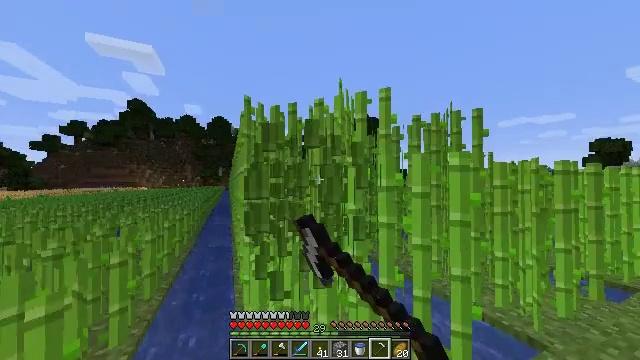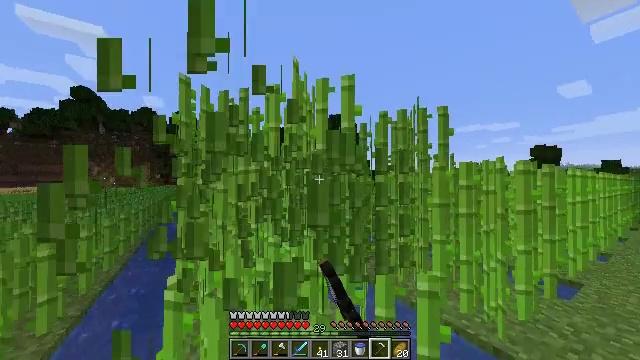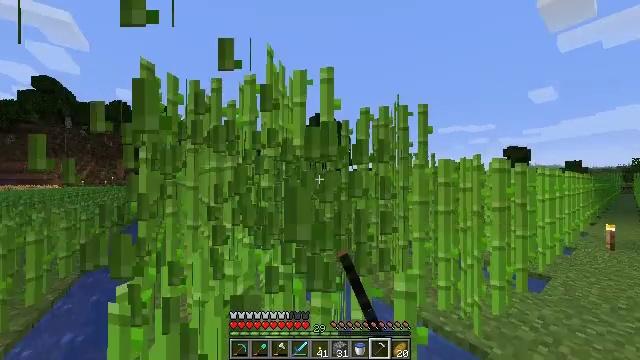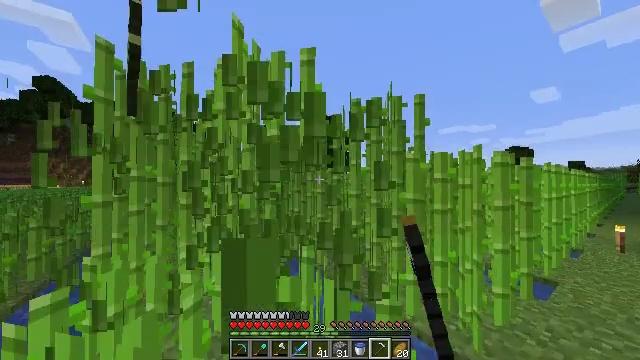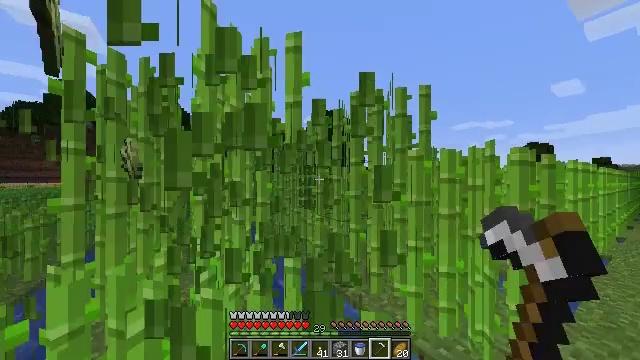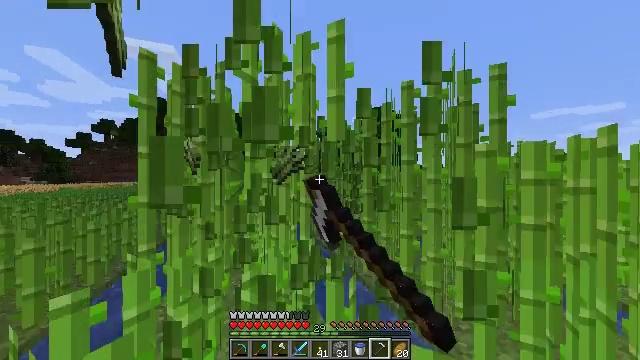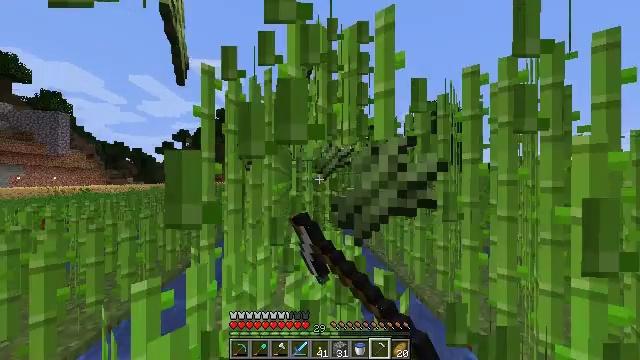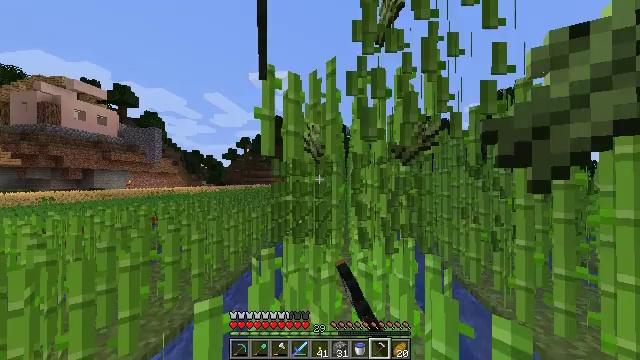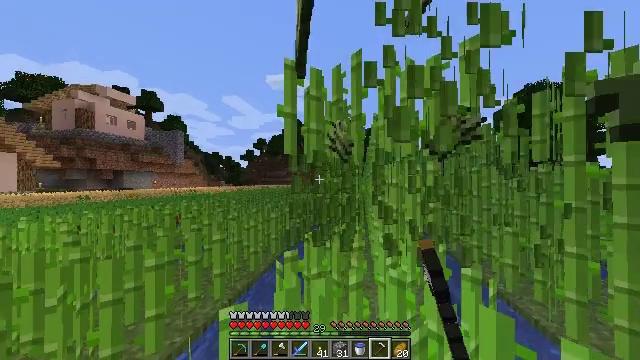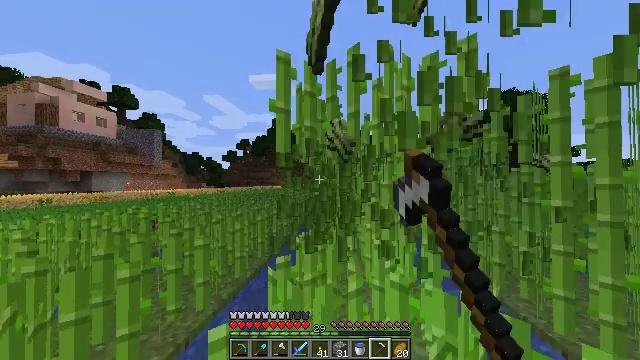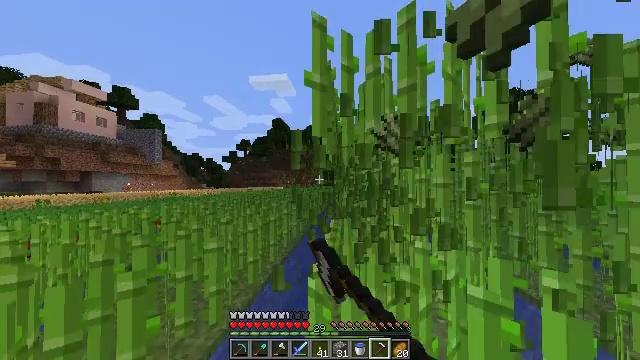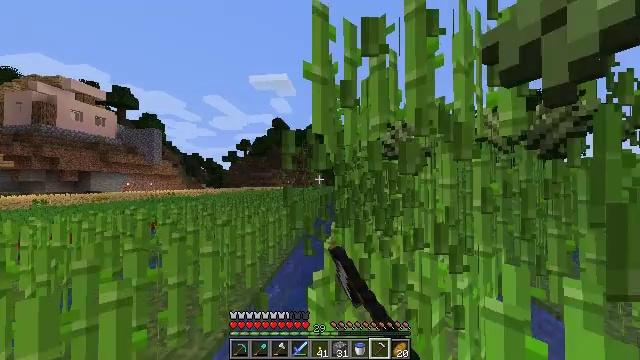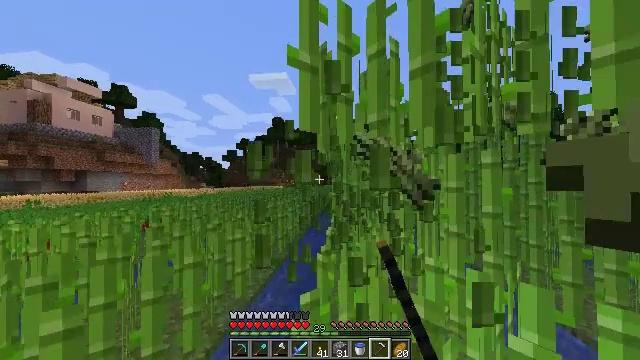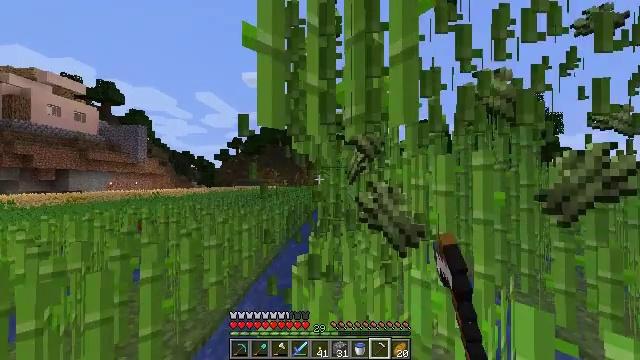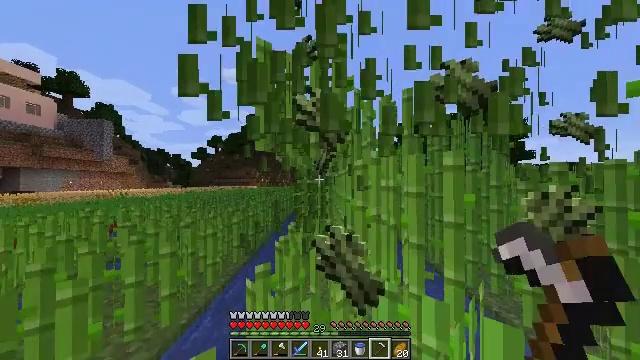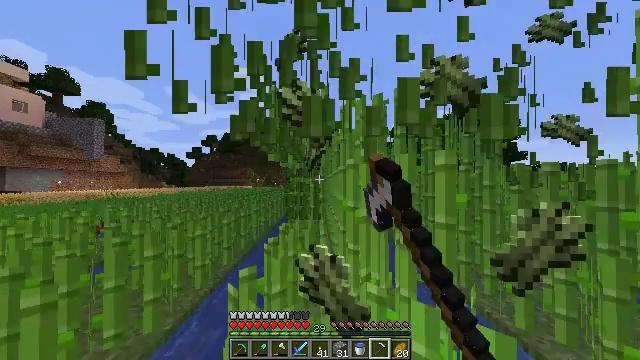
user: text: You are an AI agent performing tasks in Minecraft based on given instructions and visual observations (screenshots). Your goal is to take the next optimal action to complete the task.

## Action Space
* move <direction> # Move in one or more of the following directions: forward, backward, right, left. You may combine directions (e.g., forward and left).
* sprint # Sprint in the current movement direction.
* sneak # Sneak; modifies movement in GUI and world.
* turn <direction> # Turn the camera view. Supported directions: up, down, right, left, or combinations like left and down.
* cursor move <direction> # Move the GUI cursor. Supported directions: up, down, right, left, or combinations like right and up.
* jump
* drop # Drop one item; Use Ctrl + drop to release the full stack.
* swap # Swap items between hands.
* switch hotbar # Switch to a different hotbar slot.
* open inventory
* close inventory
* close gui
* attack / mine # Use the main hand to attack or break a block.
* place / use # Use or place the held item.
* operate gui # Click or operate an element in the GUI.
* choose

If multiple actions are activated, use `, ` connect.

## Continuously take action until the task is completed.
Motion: motion action
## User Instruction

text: Mine the sugar cane near rivers.
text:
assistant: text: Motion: move forward and move right, sprint, turn right, attack / mine
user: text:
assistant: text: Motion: move forward and move right, sprint, turn right, attack / mine
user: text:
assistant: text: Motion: move forward and move right, sprint, attack / mine
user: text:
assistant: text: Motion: move forward and move right, sprint, turn left, attack / mine
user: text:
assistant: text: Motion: move forward and move left, sprint, turn left, attack / mine
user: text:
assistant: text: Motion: move forward and move left, sprint, turn left, attack / mine
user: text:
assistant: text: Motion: move forward and move left, sprint, turn left, attack / mine
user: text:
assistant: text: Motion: move forward and move left, sprint, turn left, attack / mine
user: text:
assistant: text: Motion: move forward and move left, sprint, turn right, attack / mine
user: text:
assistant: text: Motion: move forward and move left, sprint, attack / mine
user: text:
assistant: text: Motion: move forward and move right, sprint, attack / mine
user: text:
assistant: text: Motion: move forward and move right, sprint, attack / mine
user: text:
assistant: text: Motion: move forward and move right, sprint, turn right, attack / mine
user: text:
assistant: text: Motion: move forward and move right, sprint, turn right, attack / mine
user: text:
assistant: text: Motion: move forward and move right, sprint, turn right, attack / mine
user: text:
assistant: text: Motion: move forward and move right, sprint, attack / mine
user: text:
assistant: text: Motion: move forward, sprint, turn right, attack / mine
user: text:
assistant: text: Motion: move forward, sprint, turn right, attack / mine
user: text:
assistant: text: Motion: move forward and move right, sprint, turn right, attack / mine
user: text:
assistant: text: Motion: move forward and move right, sprint, attack / mine
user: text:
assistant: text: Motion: move forward and move left, sprint, turn left, attack / mine
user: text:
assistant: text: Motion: move forward and move left, sprint, turn left, attack / mine
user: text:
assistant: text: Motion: move forward and move left, sprint, turn left, attack / mine
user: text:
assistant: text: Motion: move forward and move left, sprint, turn left, attack / mine
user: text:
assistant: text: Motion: move forward and move left, sprint, attack / mine
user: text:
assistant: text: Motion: move forward and move left, sprint, attack / mine
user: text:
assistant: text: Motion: move forward and move left, sprint, attack / mine
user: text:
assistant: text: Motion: move forward and move right, sprint, turn right, attack / mine
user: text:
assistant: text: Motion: move forward and move right, sprint, turn right, attack / mine
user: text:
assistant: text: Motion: move forward and move right, sprint, turn right, attack / mine